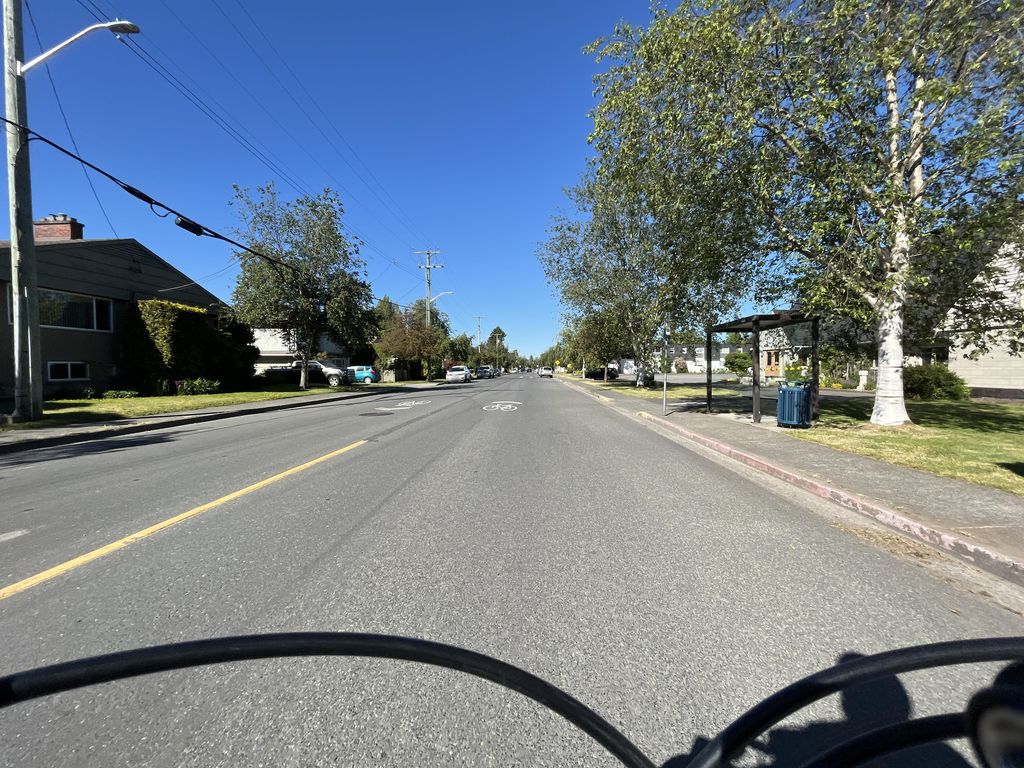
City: victoria